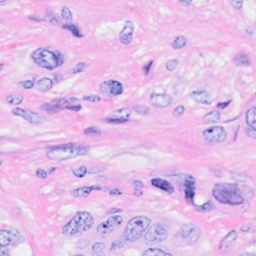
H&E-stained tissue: Breast